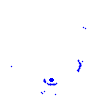
Particle: pion